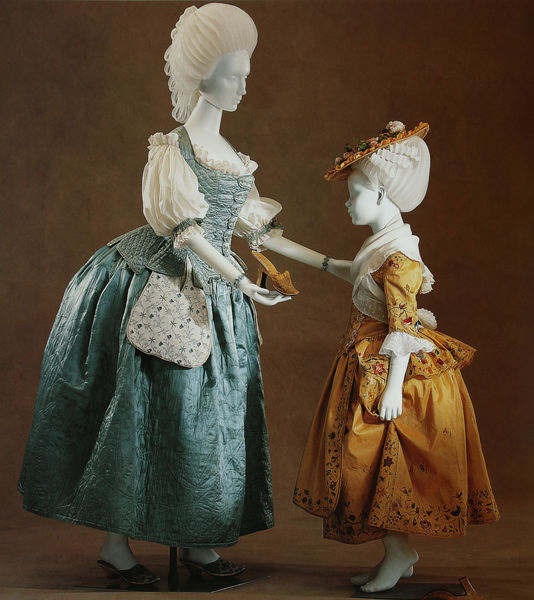
Titel: Miederleibchen und Rock; Kinderkleid
Standort: Kyoto (Japan)
Institution: Kyoto Costume Institute
Schlagwörter: blau, schatten, weiß, gelb, grün, mädchen, ausschnitt, blumen, braun, frau, holz, hut, kleid, kleider, licht, orange, profil, türkis, dame, schleier, tuch, wiese, mode, muster, rock, tanz, arme, barock, kleidung, spitze, ärmel, hände, natur, bestickt, gewand, gold, kostüm, stickerei, kind, mutter, rokkoko, tochter, borte, locken, prinzessin, puffärmel, renaissance, rokoko, seide, perücke, taille, mieder, schuhe, figuren, bordüre, streifen, anprobe, rüschen, foto, fotografie, photographie, strümpfe, barfuss, porzellan, tasche, schuh, puppen, photo, biedermeier, armband, handtasche, farbfoto, geschnürt, begrüssung, korsett, balu, königin, manufaktur, perücken, nymphenburg, hofdame, korsage, reifrock, dirndl, coule de paris, perrücken, schnürung, barrock, reifröcke, lupfen, schneewittchen, täschchen, damenmode, tanzend, hofdamen, pupe, etikette, dekoleetee, kostümgeschichte, porzellanpuppen, stheend, umgangsform, rck, 18. jahrhundert, zanzend, modekunde, hut handtasche, puderperücken